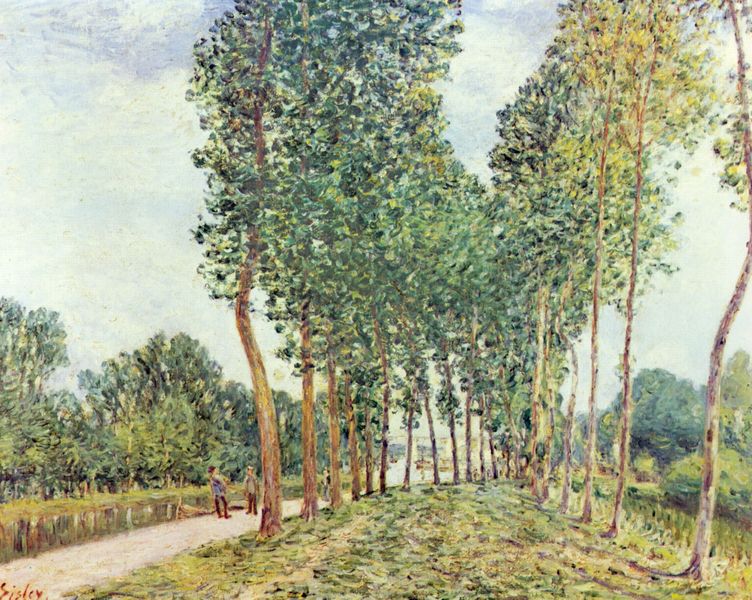
Titel: Ufer der Loing bei Moret
Künstler: Alfred Sisley
Institution: (Privatsammlung)
Schlagwörter: baum, blau, blätter, gemälde, himmel, laub, mann, wasser, wolken, baumstämme, bäume, fluss, gelb, grün, impressionismus, landschaft, menschen, see, ufer, äste, braun, bunt, frankreich, frau, grau, hell, hintergrund, licht, männer, strasse, weiss, zeichnung, gras, weg, wiese, wolke, zaun, gespräch, malerei, mensch, signatur, öl, ast, bach, baumstamm, birke, birken, deich, erde, feld, natur, pappel, pappeln, spiegelung, stamm, wind, busch, büsche, kanal, sonne, wasserspiegelung, personen, blatt, pflanzen, wald, boot, kahn, schiff, segel, sommer, perspektive, zwei, pointilismus, farben, allee, baumreihe, farbe, hecke, kahl, landstraße, herbst, damm, querformat, stämme, blue, men, oil, people, white, chat, conversation, figures, friends, green, meeting, painting, talk, talking, yellow, impressionistisch, monet, manet, um 1900, lciht, oil painting, reflection, two, perspective, frühling, spaziergang, zentralperspektive, gebogen, gehweg, reihe, treffen, wood, clouds, man, sky, tree, begegnung, boat, field, lake, landscape, nature, ship, water, distance, reflections, summer, sun, trees, pinselstriche, spätsommer, seurat, sisley, boy, baüme, alfred sisley, forest, grass, river, stream, bushes, exterior, path, plants, road, brushstroke, impressionism, hats, papeln, cloudy, bright, meadow, dirt, outside, stroll, day, human, promenade, leaves, trunk, impressionist, flussufer, lawn, walk, poinitlismus, signature, baumreihen, birch, branches, brushstrokes, outdoors, peace, blue sky, humans, alley, alfred, gemäht, avenue, parr, george, gren, natural, high, trunks, walkway, eisler, personen paar, canal, channel, läute, landcape, #wind, chatting, landscap, green leaves, pplatanen, bisley, weg+impressionismus, line of tree, line of trees, men talking, sistey, garen, parks